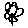
Label: flower